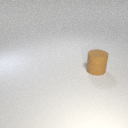
large brown rubber cylinder